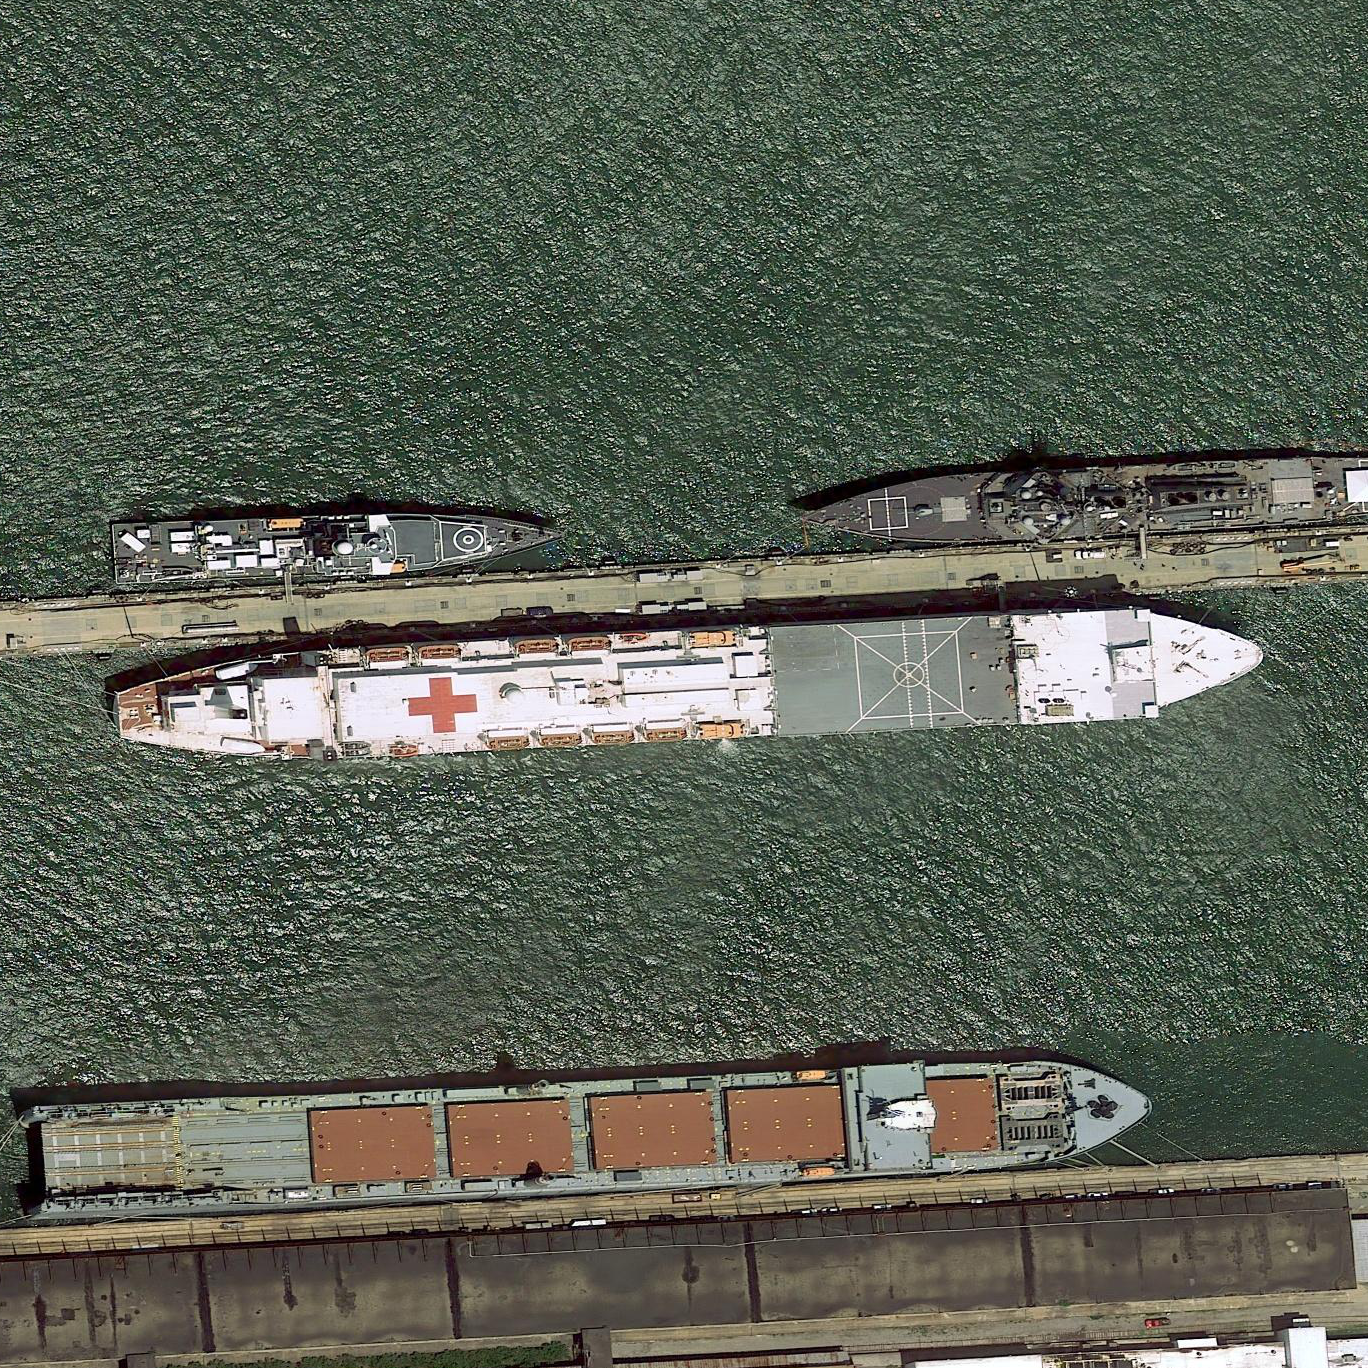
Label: civil